Interaction volume radius: 5 \u00c5
Interaction volume height: 10 \u00c5
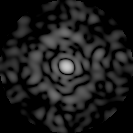
Disorder parameter: 0.823